Aerial crown-view tile of a tropical tree (Barro Colorado Island, Panama), acquired 20250124:
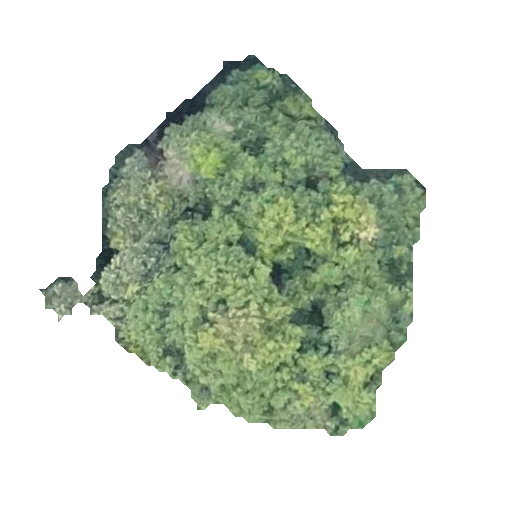
Species: Trichilia tuberculata
GBIF accepted scientific name: Trichilia tuberculata
Crown area: 130.857 m²